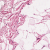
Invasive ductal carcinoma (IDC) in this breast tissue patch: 0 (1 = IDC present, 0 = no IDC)